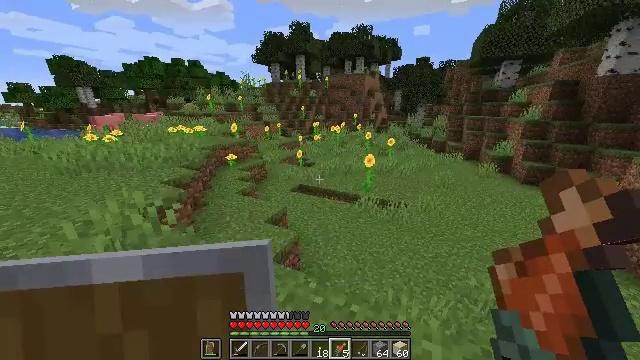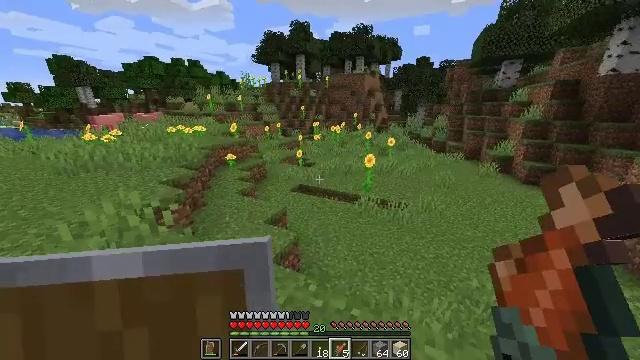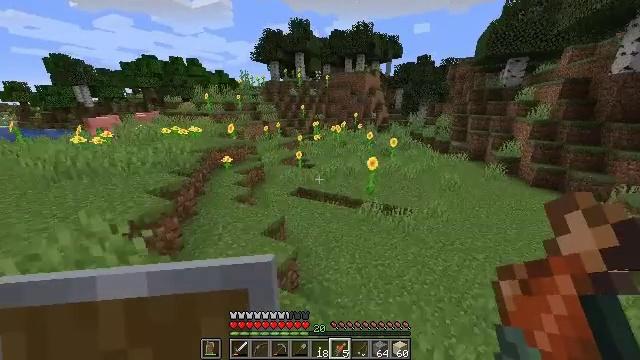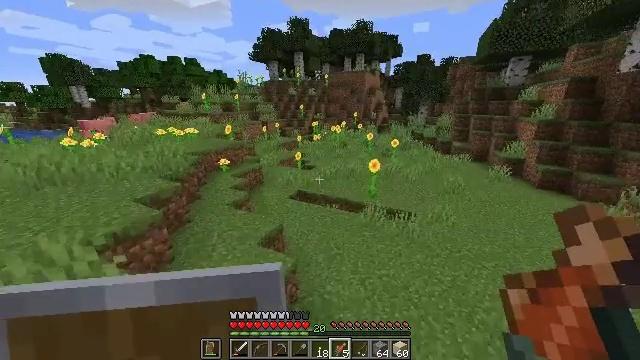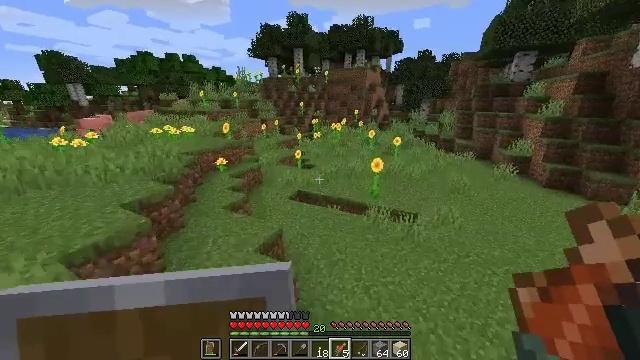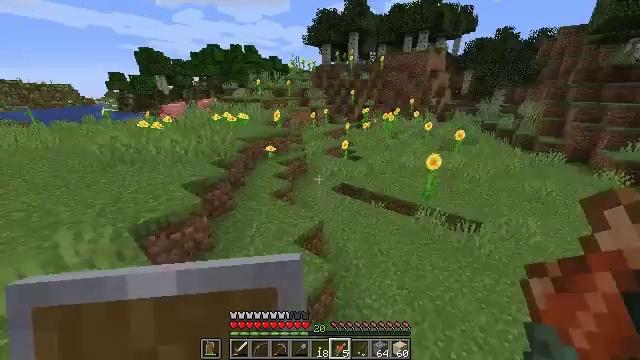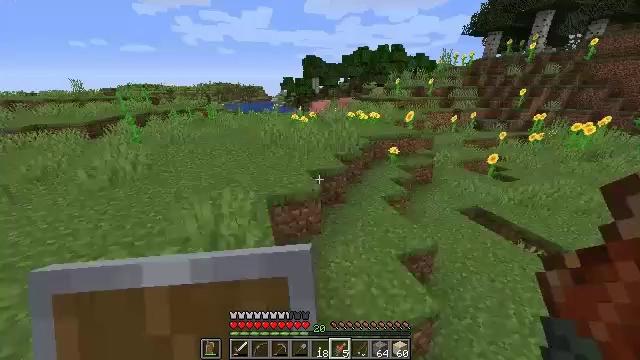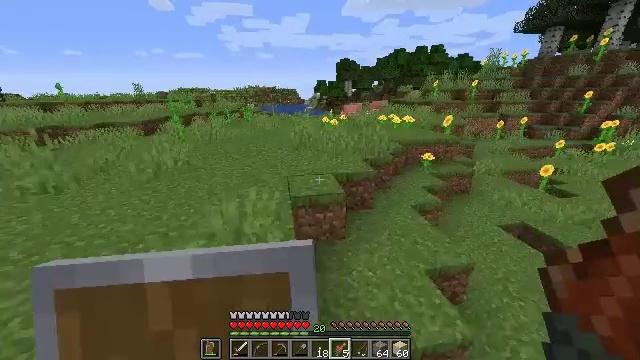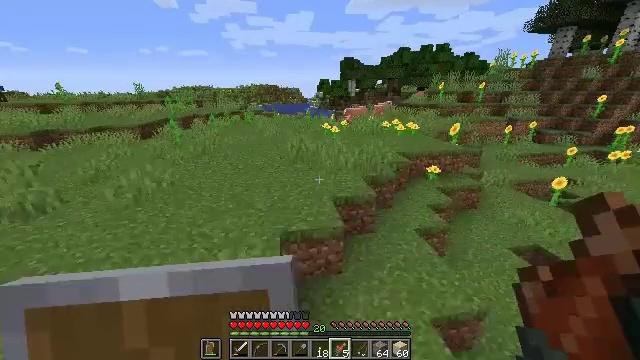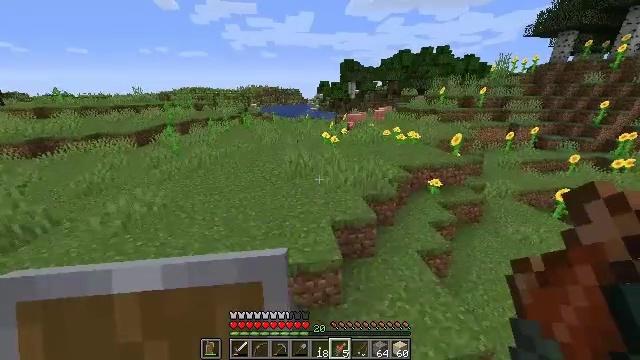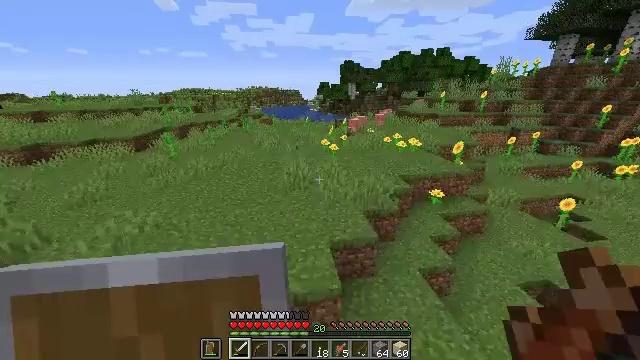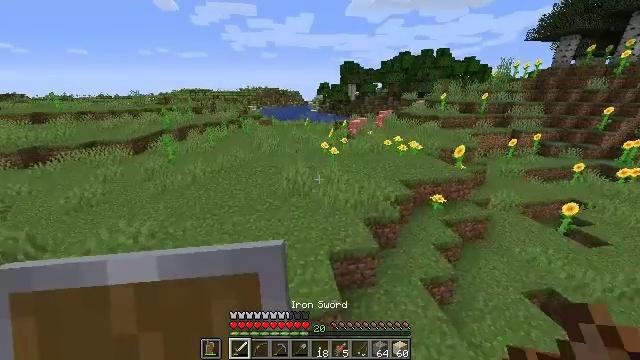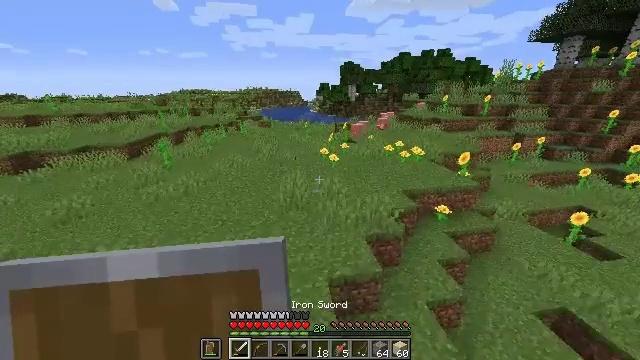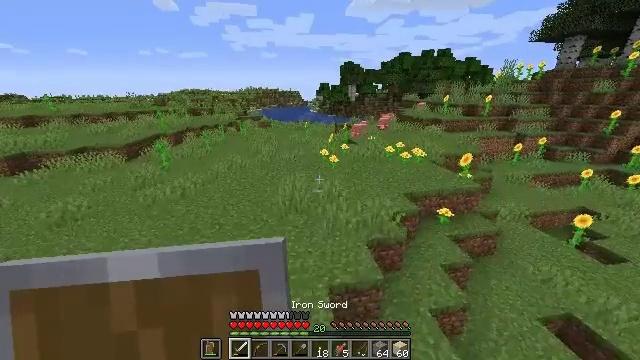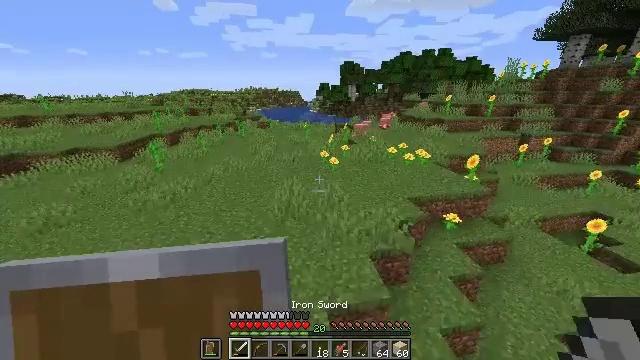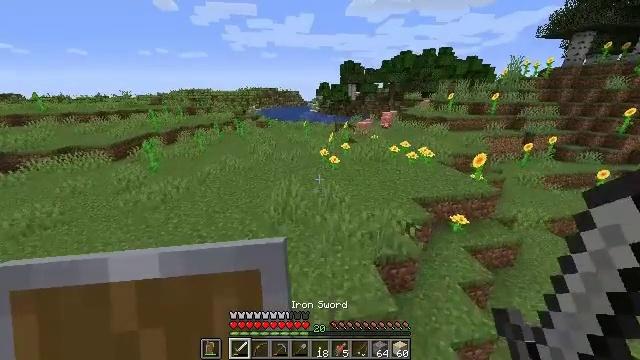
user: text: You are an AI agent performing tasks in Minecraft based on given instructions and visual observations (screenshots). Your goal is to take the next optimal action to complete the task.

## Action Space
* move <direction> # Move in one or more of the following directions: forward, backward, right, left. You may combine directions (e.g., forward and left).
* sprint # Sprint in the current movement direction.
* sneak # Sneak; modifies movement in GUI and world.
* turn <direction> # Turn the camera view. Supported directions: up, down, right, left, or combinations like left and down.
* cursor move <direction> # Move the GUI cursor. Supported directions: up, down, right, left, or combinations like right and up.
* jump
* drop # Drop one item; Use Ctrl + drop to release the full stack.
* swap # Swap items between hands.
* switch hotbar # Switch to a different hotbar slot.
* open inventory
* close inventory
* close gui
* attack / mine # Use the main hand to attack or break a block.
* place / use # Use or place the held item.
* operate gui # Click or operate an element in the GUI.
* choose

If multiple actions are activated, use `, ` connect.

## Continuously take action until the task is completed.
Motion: motion action
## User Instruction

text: Mine the dandelion from the ground.
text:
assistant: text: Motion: move forward
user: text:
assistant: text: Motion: move forward
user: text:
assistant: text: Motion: move forward
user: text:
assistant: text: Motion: move forward
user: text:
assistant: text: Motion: move forward, turn left and down
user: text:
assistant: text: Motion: move forward, turn left
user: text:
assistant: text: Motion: move forward, turn left
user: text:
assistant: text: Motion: move forward, jump
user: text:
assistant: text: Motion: move forward, jump
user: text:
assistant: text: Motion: move forward, jump, switch to hotbar 1
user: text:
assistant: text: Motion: move forward, jump, switch to hotbar 1
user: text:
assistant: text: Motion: move forward, jump, switch to hotbar 1
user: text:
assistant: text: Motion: move forward
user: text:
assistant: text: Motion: move forward
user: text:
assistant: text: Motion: move forward
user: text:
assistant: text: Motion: move forward
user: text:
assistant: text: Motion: move forward
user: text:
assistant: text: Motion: move forward
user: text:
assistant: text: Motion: move forward, turn right
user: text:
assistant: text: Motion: move forward, turn right and down
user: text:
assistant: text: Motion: move forward, turn right
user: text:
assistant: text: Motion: move forward, turn right
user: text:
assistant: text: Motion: move forward, turn right
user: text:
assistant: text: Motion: move forward, turn right
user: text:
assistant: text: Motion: move forward
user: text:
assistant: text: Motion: move forward
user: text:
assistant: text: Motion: move forward
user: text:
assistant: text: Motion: move forward
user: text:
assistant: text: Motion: move forward
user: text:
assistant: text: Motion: move forward, turn left and up